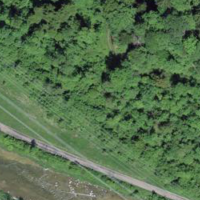
EUNIS habitat code: 44
Species observed at this site:
Cichorium intybus